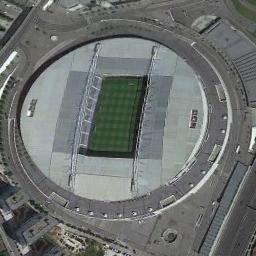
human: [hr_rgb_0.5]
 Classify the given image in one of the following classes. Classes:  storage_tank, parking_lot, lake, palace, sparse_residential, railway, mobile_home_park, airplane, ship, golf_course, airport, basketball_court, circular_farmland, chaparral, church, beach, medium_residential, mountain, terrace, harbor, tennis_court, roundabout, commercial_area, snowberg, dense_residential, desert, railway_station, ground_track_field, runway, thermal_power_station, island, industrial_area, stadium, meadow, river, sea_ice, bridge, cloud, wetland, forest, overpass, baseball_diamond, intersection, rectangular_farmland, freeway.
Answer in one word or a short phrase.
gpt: stadium